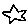
Label: star